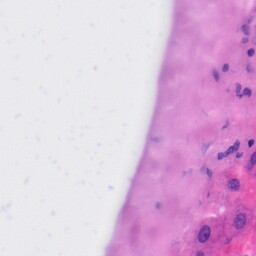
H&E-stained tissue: Liver